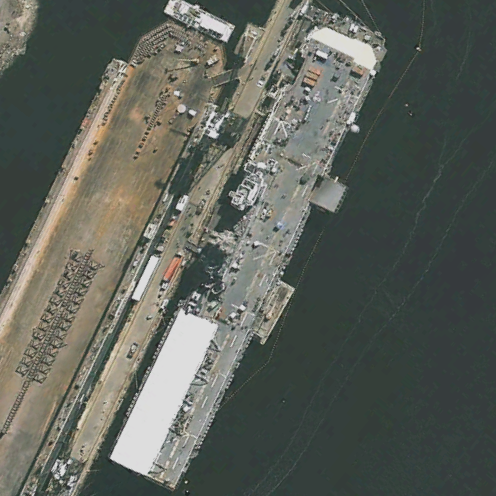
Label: assault